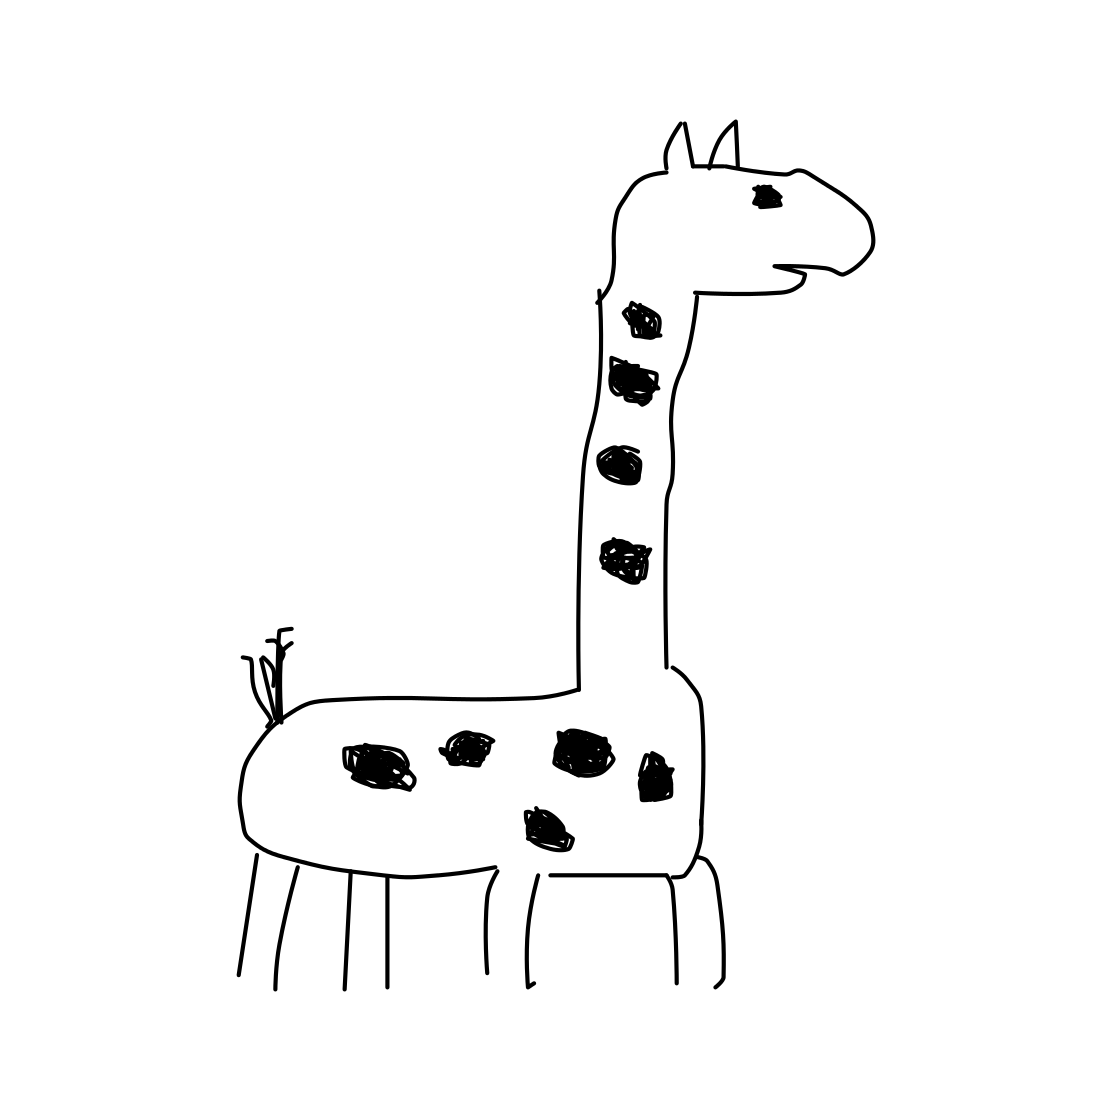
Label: giraffe